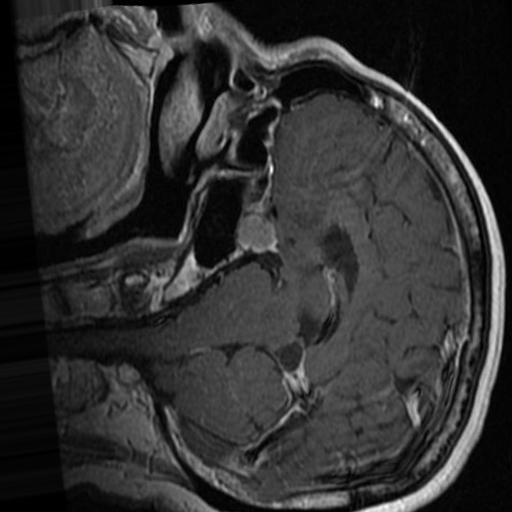
Label: brain_tumor